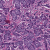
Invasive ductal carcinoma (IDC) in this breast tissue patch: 1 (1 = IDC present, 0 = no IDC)